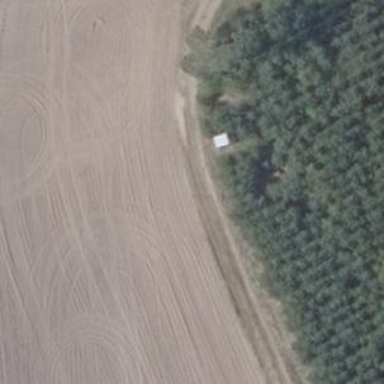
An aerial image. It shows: Shelter that serves as hunting stand.